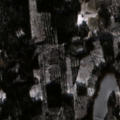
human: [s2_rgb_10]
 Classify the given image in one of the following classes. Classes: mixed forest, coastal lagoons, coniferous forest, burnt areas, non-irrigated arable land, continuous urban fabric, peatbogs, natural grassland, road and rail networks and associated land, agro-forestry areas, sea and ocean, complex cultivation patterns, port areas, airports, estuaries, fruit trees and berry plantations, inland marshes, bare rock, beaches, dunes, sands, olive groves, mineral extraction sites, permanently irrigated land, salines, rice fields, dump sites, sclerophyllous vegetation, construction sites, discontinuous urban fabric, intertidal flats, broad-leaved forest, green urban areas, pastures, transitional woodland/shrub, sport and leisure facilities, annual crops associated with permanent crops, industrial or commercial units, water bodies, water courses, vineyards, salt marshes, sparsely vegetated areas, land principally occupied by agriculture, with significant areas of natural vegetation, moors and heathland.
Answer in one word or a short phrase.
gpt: land principally occupied by agriculture, with significant areas of natural vegetation, coniferous forest, mixed forest, transitional woodland/shrub